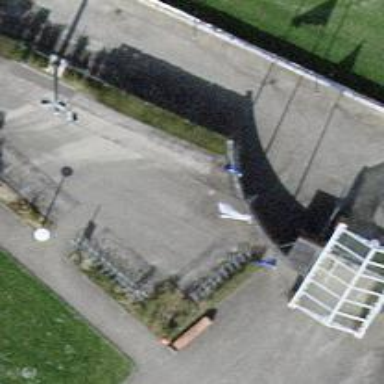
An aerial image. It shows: Bicycle parking area.